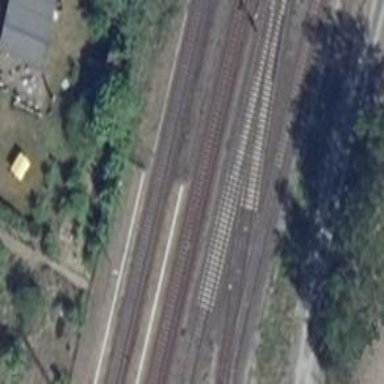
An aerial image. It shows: Platform for public transport and railway services.